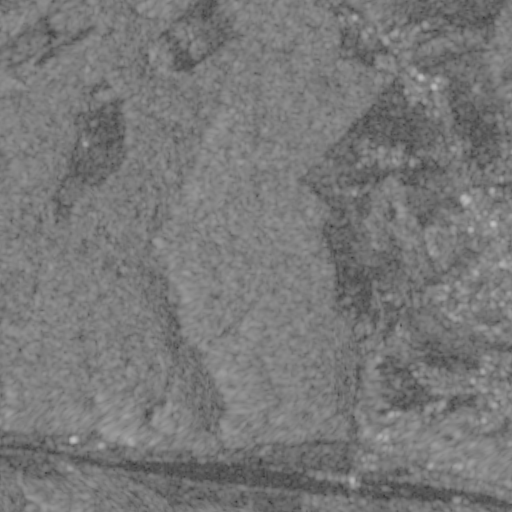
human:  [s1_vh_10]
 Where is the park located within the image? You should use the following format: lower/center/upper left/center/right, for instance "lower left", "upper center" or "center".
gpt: The park is located in the upper right of the image.
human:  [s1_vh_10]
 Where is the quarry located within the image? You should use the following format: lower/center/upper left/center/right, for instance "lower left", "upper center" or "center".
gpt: The quarry is located in the lower left of the image.
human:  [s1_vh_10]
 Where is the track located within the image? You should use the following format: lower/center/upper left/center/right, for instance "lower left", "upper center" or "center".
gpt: The track is located in the center right of the image.
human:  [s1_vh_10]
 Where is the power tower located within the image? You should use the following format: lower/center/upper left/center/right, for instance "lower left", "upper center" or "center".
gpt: There is no power tower in the image.

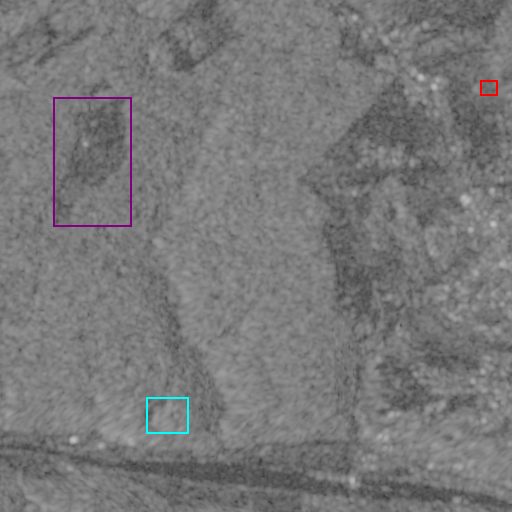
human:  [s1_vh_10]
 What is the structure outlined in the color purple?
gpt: The structure outlined in purple is a crop field.
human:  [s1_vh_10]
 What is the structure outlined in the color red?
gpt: The structure outlined in red is a park.
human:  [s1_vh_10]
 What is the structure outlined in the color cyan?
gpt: The structure outlined in cyan is a quarry.
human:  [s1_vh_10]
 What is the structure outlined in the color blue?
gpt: There is no blue outline.